Interaction volume radius: 10 \u00c5
Interaction volume height: 35 \u00c5
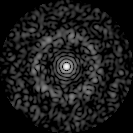
Disorder parameter: 0.8463